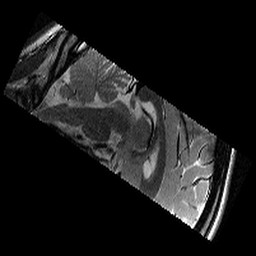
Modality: T2w
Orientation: sagittal
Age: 12
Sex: female
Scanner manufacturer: siemens
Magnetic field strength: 3 T
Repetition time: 9.23 s
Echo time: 0.067 s